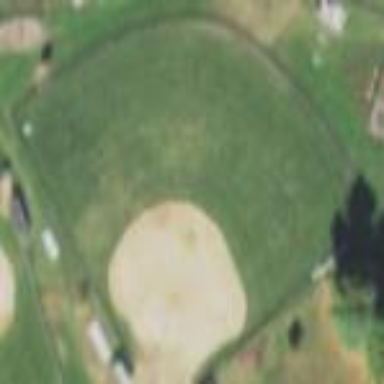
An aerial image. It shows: Softball pitch for leisure sports.